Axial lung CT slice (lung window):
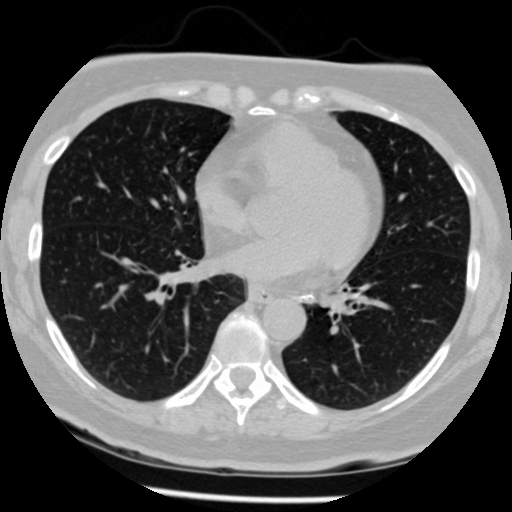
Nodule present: no